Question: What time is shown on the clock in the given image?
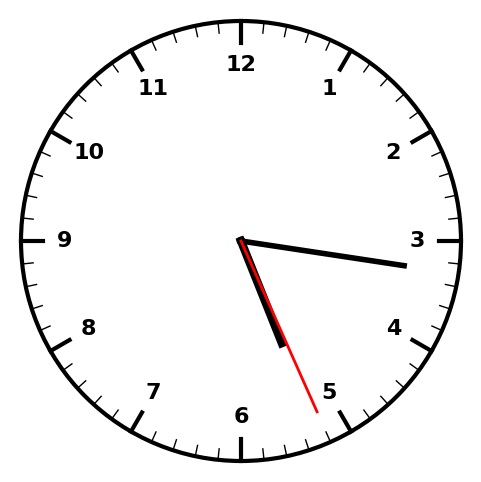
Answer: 05:16:26